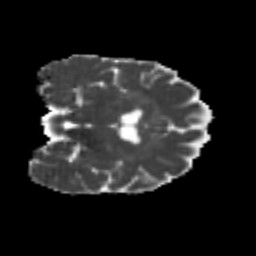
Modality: MD
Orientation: coronal
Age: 24
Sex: female
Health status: healthy
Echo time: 0.074 s